Interaction volume radius: 5 \u00c5
Interaction volume height: 10 \u00c5
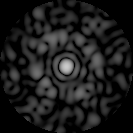
Disorder parameter: 0.7776